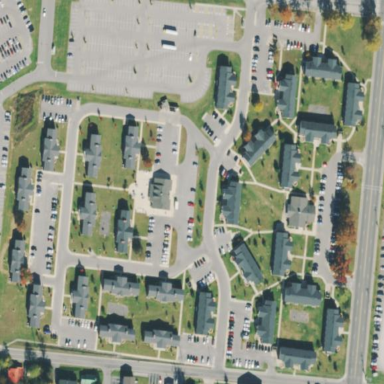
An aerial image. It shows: Residential area that is part of university campus.